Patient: sex F, age 28
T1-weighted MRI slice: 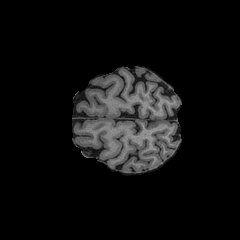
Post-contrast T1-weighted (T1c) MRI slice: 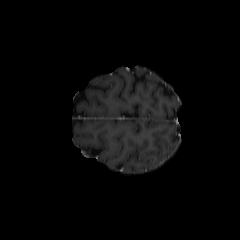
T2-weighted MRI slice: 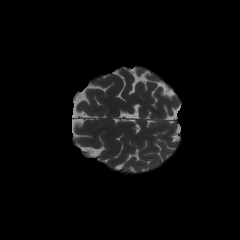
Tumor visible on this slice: no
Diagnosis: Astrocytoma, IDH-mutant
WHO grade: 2